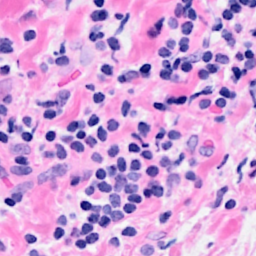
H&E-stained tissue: Breast